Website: apple
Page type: payment
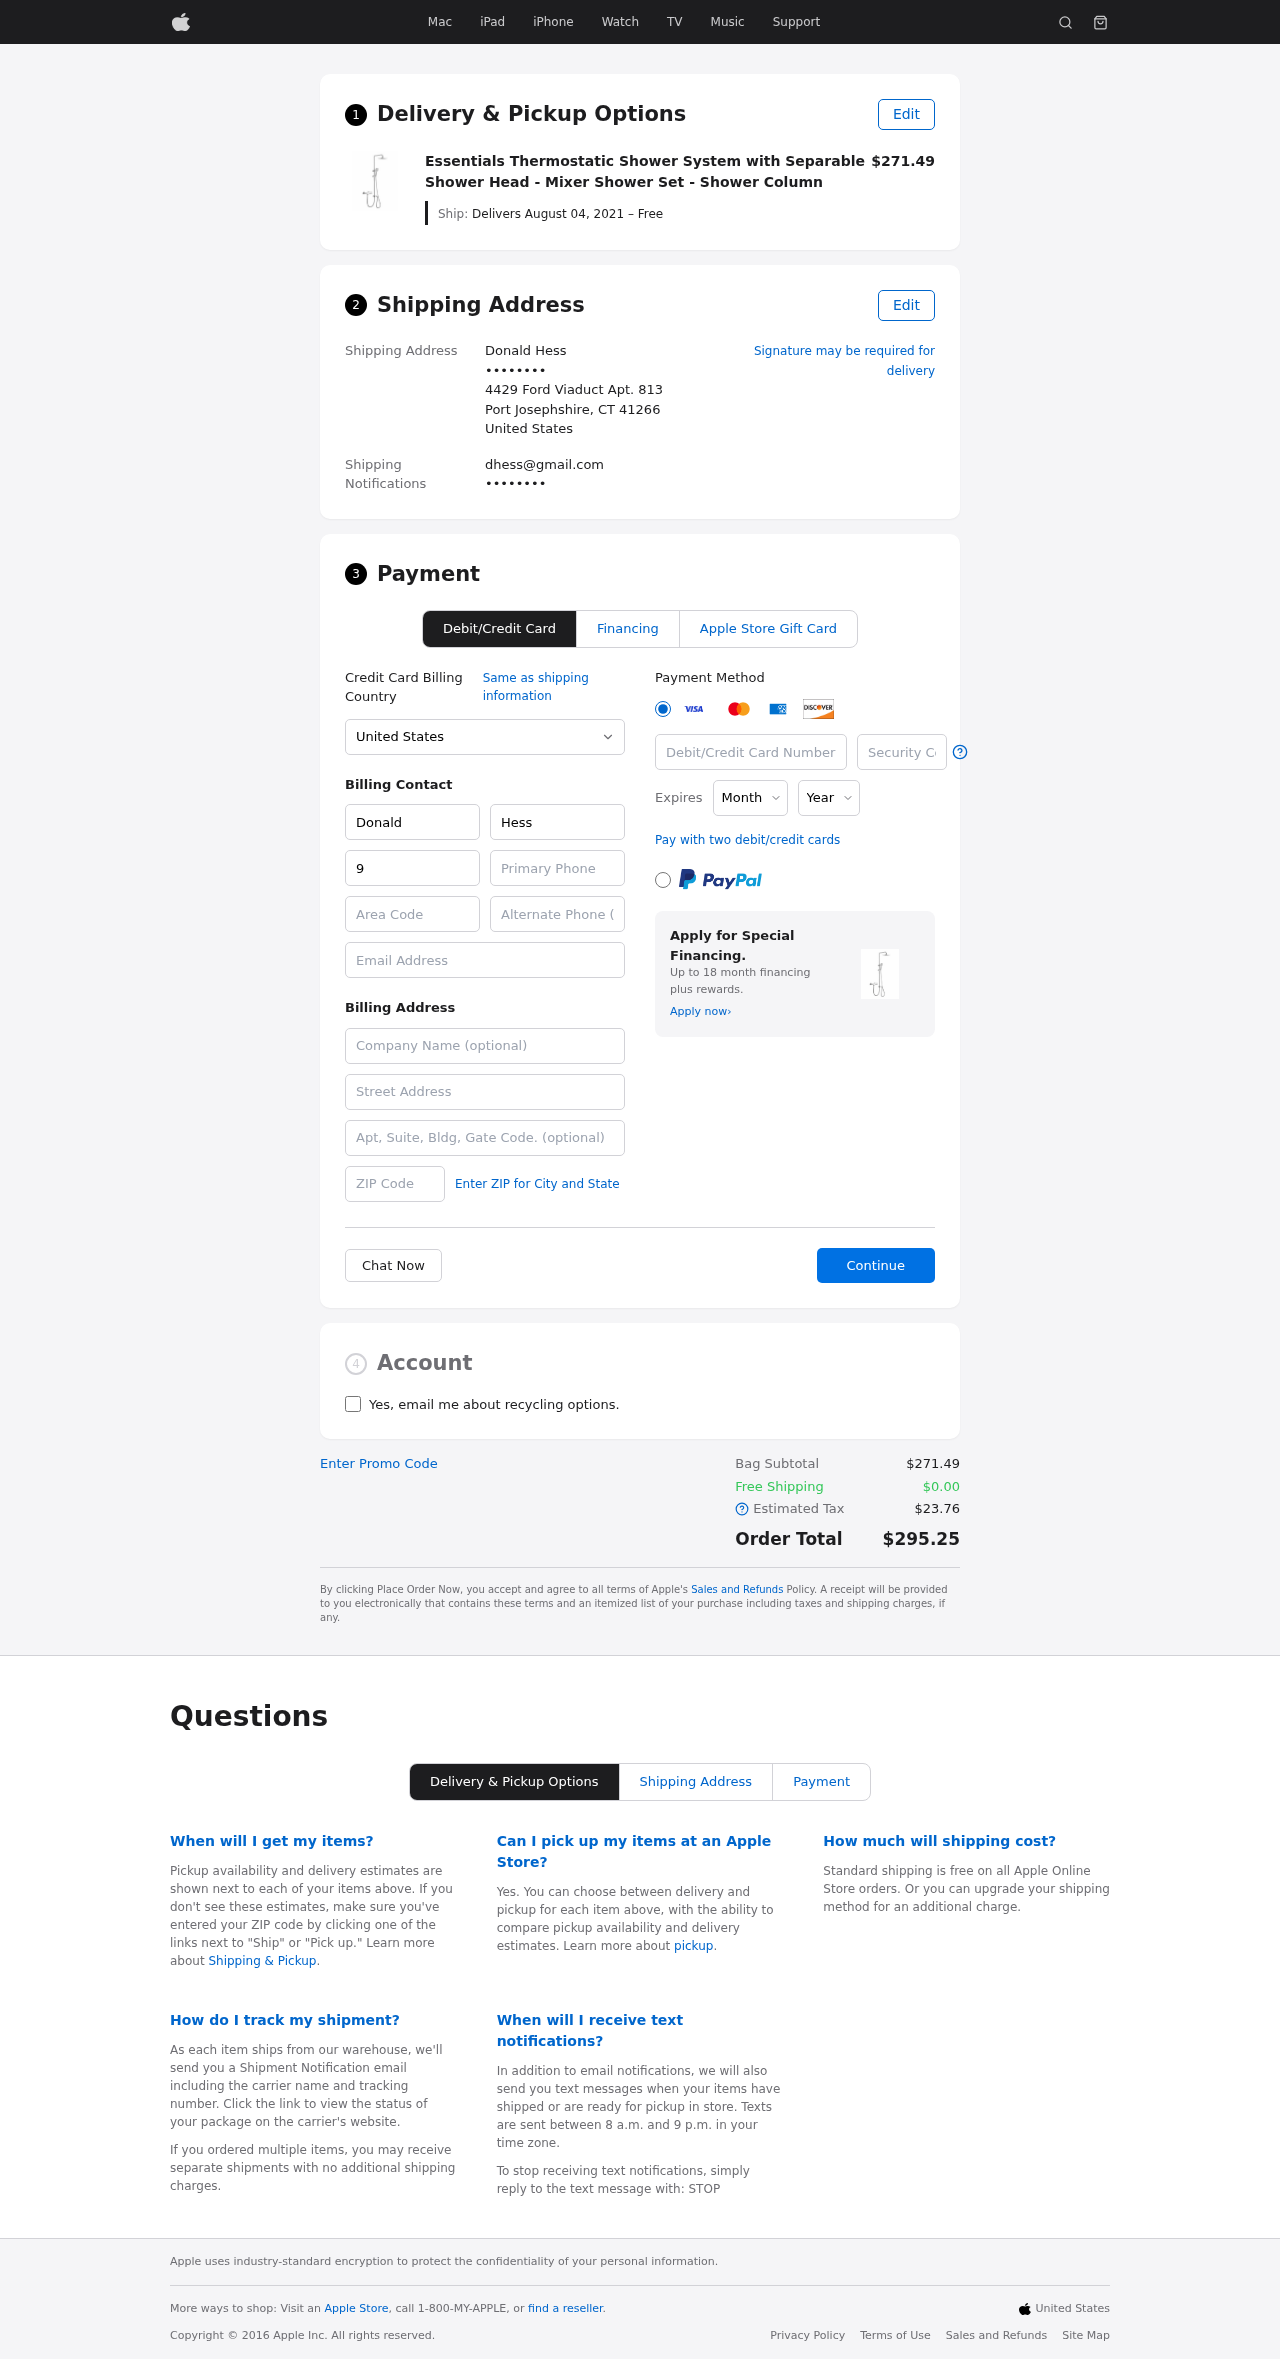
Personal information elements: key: PII_CARD_CVV
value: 230
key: PII_CARD_EXPIRY_MONTH
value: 04
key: PII_CARD_EXPIRY_YEAR
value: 28
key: PII_CARD_NUMBER
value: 6011 5231 8851 1880
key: PII_CITY_STATE_ZIP
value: Port Josephshire, CT 41266
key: PII_COMPANY
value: Ford, Strickland and Smith
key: PII_COUNTRY
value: United States
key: PII_EMAIL
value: dhess@gmail.com
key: PII_EMAIL2
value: dhess@gmail.com
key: PII_FIRSTNAME
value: Donald
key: PII_FULLNAME
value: Donald Hess
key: PII_LASTNAME
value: Hess
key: PII_PHONE3
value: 9072986304
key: PII_PHONE_ALT
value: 7407049110
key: PII_PHONE_ALT_AREA
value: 740
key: PII_PHONE_AREA
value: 907
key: PII_POSTCODE2
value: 27613
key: PII_SECURITY_CODE
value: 9290
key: PII_STREET
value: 4429 Ford Viaduct Apt. 813
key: PII_STREET2
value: Apt. 379
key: PII_PHONE
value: ••••••••
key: PII_PHONE2
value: ••••••••
Product elements: key: PRODUCT1_NAME
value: Essentials Thermostatic Shower System with Separable Shower Head - Mixer Shower Set - Shower Column
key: PRODUCT1_PRICE
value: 271.49
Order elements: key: ORDER_DELIVERY_DATE
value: Delivers August 04, 2021 – Free
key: ORDER_SUBTOTAL
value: $271.49
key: ORDER_SHIPPING_COST
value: $0.00
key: ORDER_TAX
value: $23.76
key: ORDER_TOTAL
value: $295.25